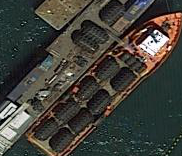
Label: Cargo_ship